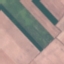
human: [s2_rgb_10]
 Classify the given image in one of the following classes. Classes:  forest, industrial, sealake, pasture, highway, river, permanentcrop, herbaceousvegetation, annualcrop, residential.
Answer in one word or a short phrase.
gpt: AnnualCrop